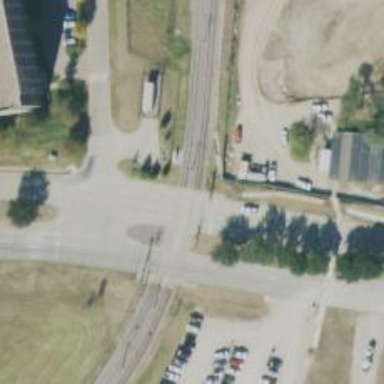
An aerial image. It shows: Railway crossing.